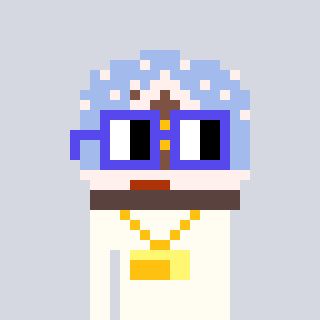
a pixel art character with square blue glasses, a snow globe-shaped head and a grayscale-colored body on a cool background